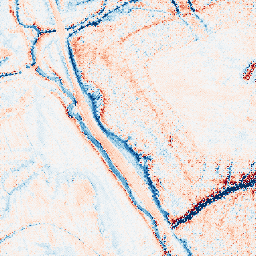
Category: edge_preserving
Decomposition family: anisotropic_diffusion
Decomposition parameters: iterations: 50
kappa: 100
gamma: 0.2
Upsampling method: regularized
Upsampling parameters: scale: 2
lambda_reg: 0.1
Upsampling scale: 2